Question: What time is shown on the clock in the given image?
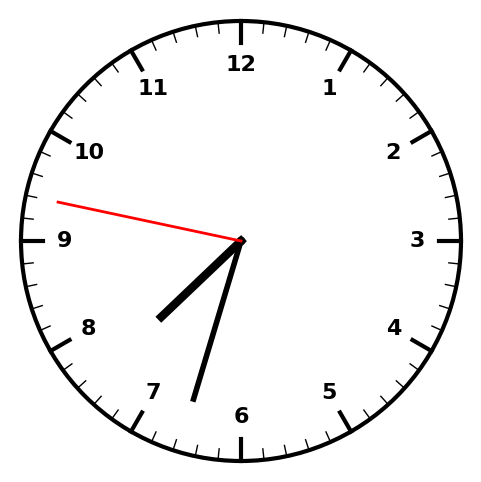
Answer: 07:32:47